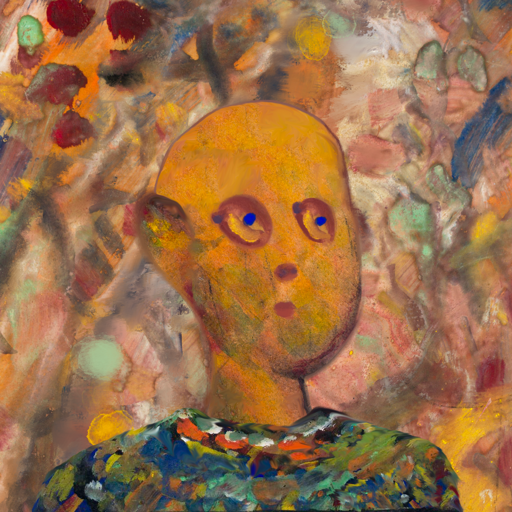
Background: Mother_And_Son_Mother, Head And Neck Side: Gypsy_Mother, Face Side: Mother_And_Son_Son, Bust: An_Impression, Hair Side: Blank, Head Accessory: Blank, Second Necklace: Blank, Necklace: Blank, Baby: Blank